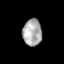
Tissue: skin
Cell type: Epithelial cells
Senescence score: 0.2721
Nuclear area (px): 502
Mean DAPI intensity: 171.118